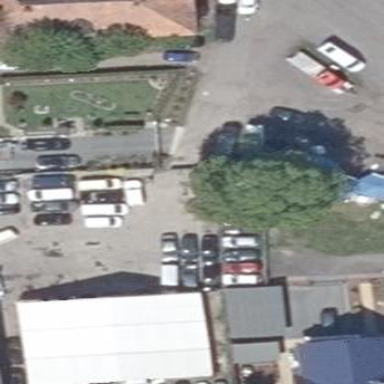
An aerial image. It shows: Parking area with surface.